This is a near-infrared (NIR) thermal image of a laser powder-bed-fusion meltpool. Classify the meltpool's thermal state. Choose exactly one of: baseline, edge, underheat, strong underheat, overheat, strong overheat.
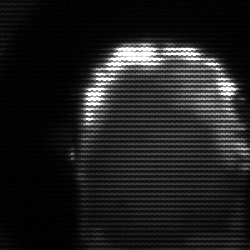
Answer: baseline